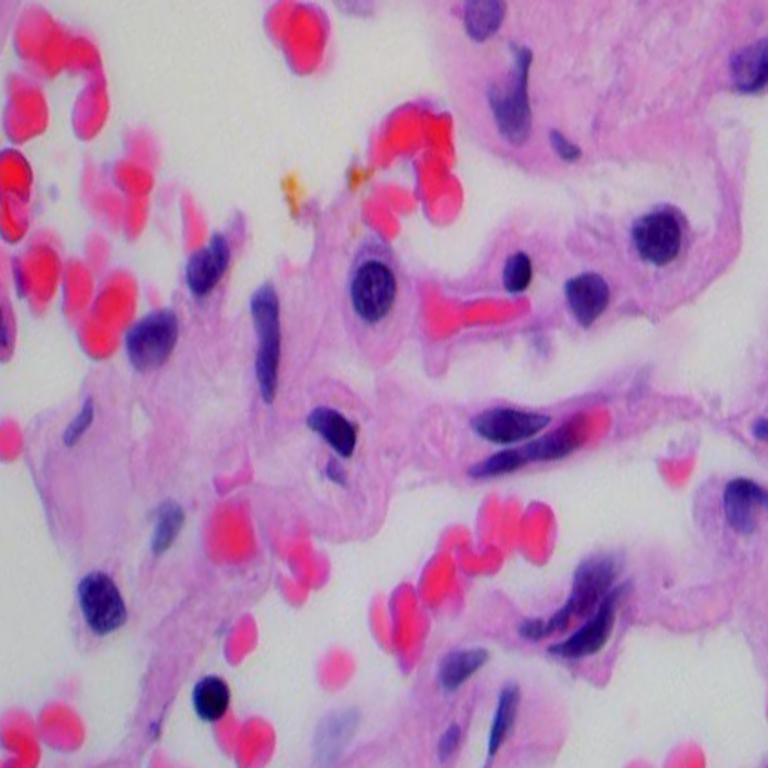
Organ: lung
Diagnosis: benign